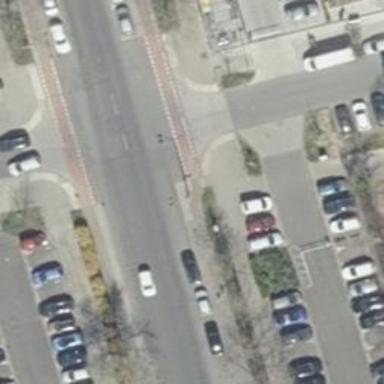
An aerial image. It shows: Unmarked crossing on footway.